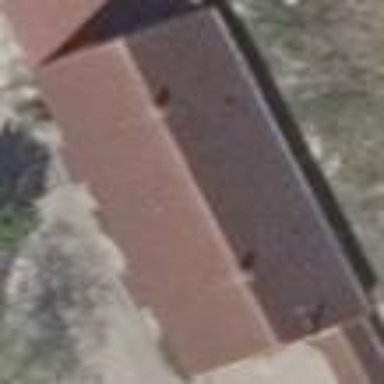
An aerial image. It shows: School building.